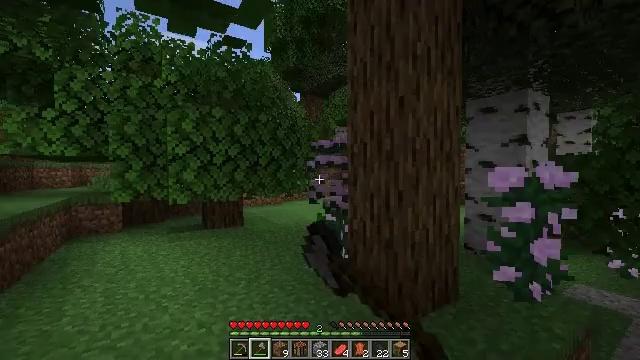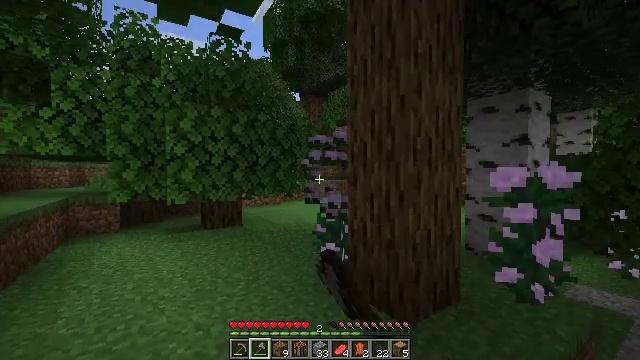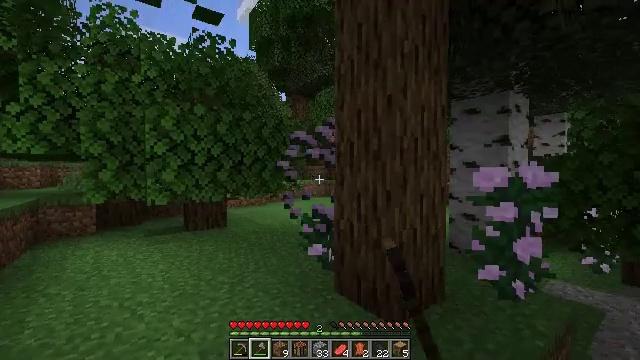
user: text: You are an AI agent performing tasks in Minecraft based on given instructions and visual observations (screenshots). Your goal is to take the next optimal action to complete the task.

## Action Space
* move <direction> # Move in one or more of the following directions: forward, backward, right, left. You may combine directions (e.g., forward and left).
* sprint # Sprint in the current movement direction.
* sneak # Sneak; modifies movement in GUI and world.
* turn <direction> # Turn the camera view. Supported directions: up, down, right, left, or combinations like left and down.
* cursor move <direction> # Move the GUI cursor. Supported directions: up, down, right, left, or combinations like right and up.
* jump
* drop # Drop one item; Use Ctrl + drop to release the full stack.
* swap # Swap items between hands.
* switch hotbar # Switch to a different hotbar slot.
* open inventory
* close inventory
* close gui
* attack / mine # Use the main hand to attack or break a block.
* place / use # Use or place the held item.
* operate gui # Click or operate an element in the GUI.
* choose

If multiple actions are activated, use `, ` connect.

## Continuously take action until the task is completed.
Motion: motion action
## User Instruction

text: Break the peony to collect it.
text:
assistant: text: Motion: attack / mine
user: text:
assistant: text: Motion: turn right, attack / mine
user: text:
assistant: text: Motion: attack / mine